Question: I'm currently working on a quiz app, where a user signs up with email and pw via firebase.
After the signup he shall pass a nickname which will be used in for a highscore.
So basically I want the app to add a these kind of user information, everytime a user signs up as shown in the attached picture.

In order to achieve this I used this code:
'''
public class createNickname extends AppCompatActivity {
private static final String TAG = "createNickname";
private FirebaseDatabase mFirebaseDatabase;
private FirebaseAuth.AuthStateListener mAuthListener;
private EditText NicknameInput;
private Button NicknameReg;
private String Nickname, UserId;
private FirebaseAuth mAuth;
private String EmailEntry;
private DatabaseReference myref = mFirebaseDatabase.getInstance().getReference();
@Override
protected void onCreate( Bundle savedInstanceState ) {
super.onCreate(savedInstanceState);
setContentView(R.layout.activity_create_nickname);
NicknameInput = (EditText)findViewById(R.id.etNickname);
NicknameReg = (Button)findViewById(R.id.btsetNickname);
mAuth = FirebaseAuth.getInstance();
myref.addValueEventListener(new ValueEventListener() {
@Override
public void onDataChange( DataSnapshot dataSnapshot ) {
String value = dataSnapshot.getValue(String.class);
Log.d(TAG, "value is: " + value);
}
@Override
public void onCancelled( DatabaseError databaseError ) {
Log.w(TAG, "Failed to read value.", databaseError.toException());
}
});
NicknameReg.setOnClickListener(new View.OnClickListener() {
@Override
public void onClick( View view ) {
Log.d(TAG, "onClick: Attempting to add object to database.");
String newNick = NicknameInput.getText().toString();
if (!newNick.equals("")) {
FirebaseUser user = mAuth.getCurrentUser();
UserId = user.getUid();
EmailEntry = user.getEmail();
myref.child("userlist").push().setValue(UserId);
myref.child("userlist").child(UserId).push().setValue(EmailEntry);
myref.child("userlist").child(UserId).push().setValue(0);
startActivity(new Intent(getApplicationContext(), LoginActivity.class));
}
}
});
}
@Override
public void onStart() {
super.onStart();
// Check if user is signed in (non-null) and update UI accordingly.
FirebaseUser currentUser = mAuth.getCurrentUser();
}
}
'''
So the question is now, what did I do wrong?
A user is created in the authentication window in firebase, but the database is just not updated.
Did I target the database correctly? How do u decided which database you want to target?
These are my firebase security rules:
{
"rules": {
".read": false,
".write": false
}
}
Regarding the database nothing is happening if i get it right.
I get no error message what so ever.
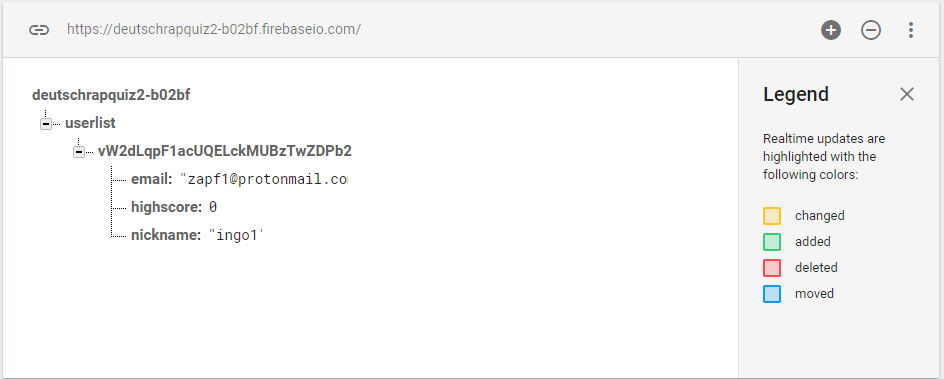
Answer: First I would advice to <URL> to your code so you know when and if your writes to Firebase have failed/succeeded.
In your case you would get a permission denied error because your security rules are set to false -> nobody has permission to read/write to your database. Instead you could give each user permission to write to their own data like this:
'''
{
"rules": {
"userlist": {
"$user_id": {
// grants write access to the owner of this user account
// whose uid must exactly match the key ($user_id)
".write": "$user_id === auth.uid"
}
}
}
}
'''
(See <URL>
For the above to work you will also have to change your code you are using to write to the database. Currently you are using 'push()'. This <URL>:
'''
myref.child("userlist").child(UserId).child("email").setValue(EmailEntry);
myref.child("userlist").child(UserId).child("highscore").setValue(0);
'''
You can also look at <URL> for a bit more information about this subject.